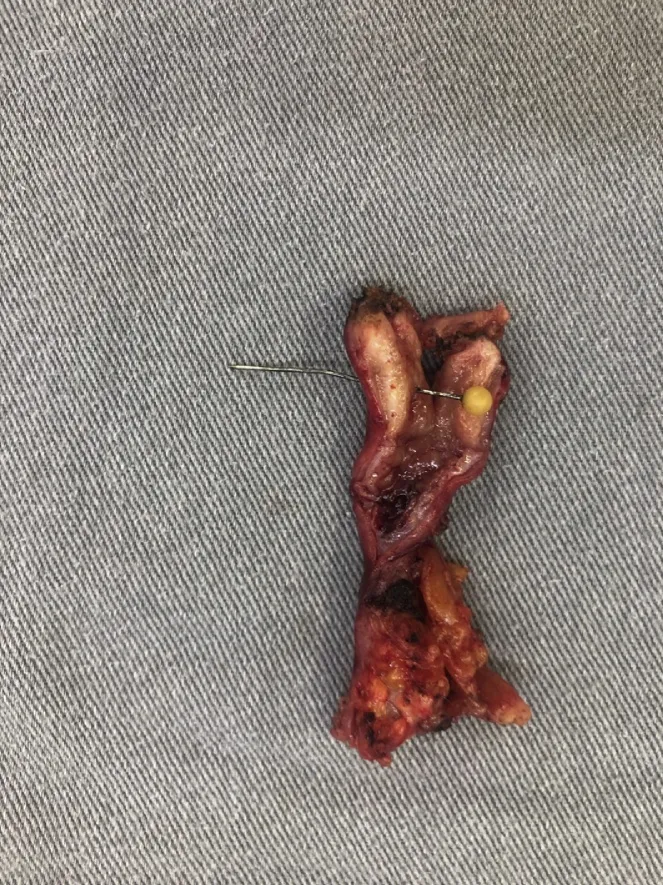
Surgical specimen: vermiform appendage lumen with the needle.
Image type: medical_photograph (other_medical_photograph)